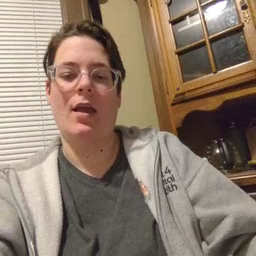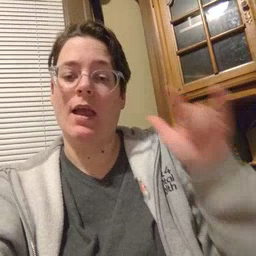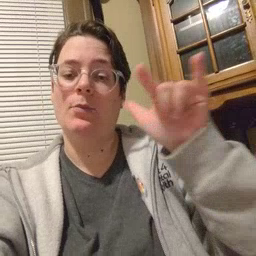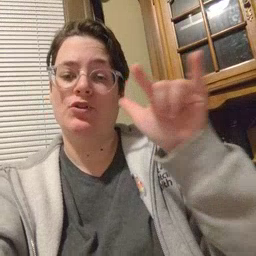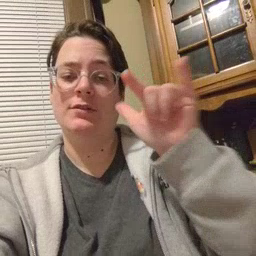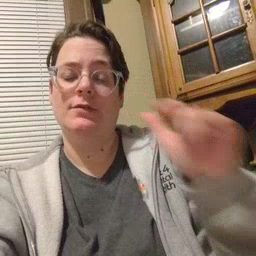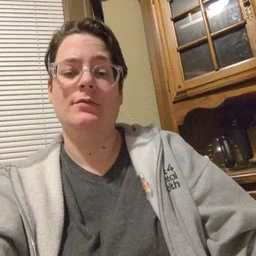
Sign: airplane